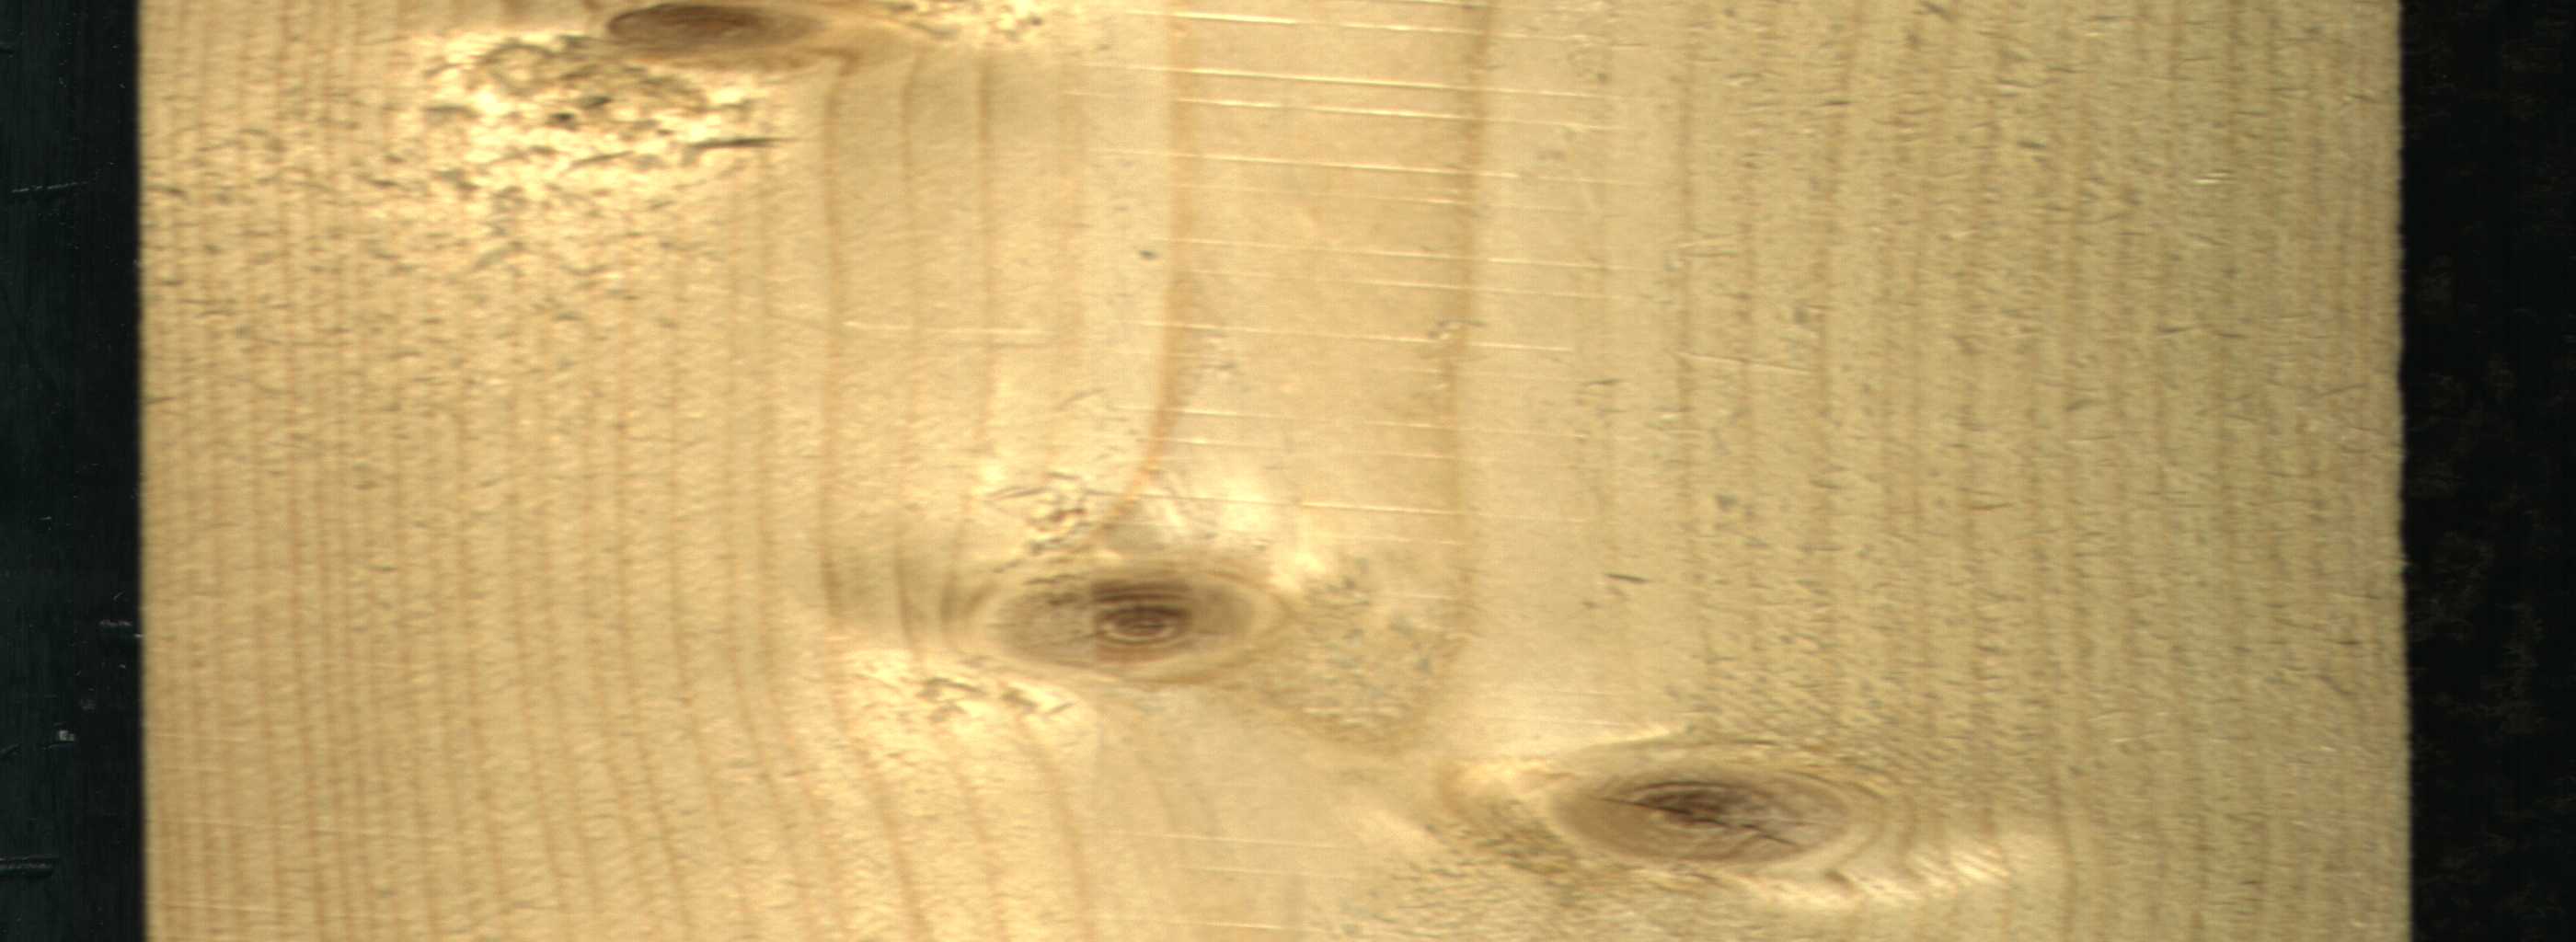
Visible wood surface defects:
knot_with_crack
Live_Knot
Live_Knot